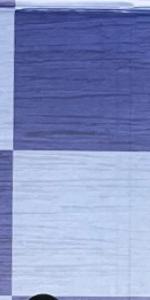
Label: Empty